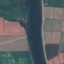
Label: River